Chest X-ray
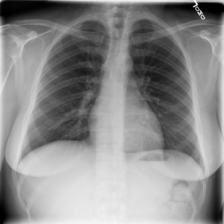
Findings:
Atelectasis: negative
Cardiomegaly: negative
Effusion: negative
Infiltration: positive
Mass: negative
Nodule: negative
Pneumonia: negative
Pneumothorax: negative
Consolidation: negative
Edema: negative
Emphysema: negative
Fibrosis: negative
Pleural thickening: negative
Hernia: negative